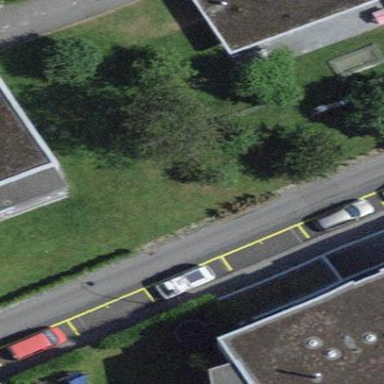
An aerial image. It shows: Parking lane area.